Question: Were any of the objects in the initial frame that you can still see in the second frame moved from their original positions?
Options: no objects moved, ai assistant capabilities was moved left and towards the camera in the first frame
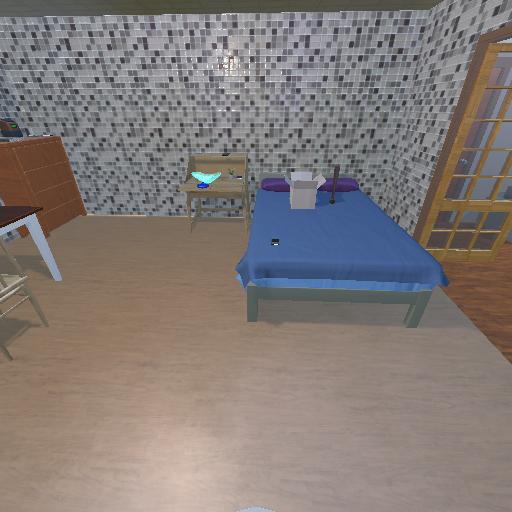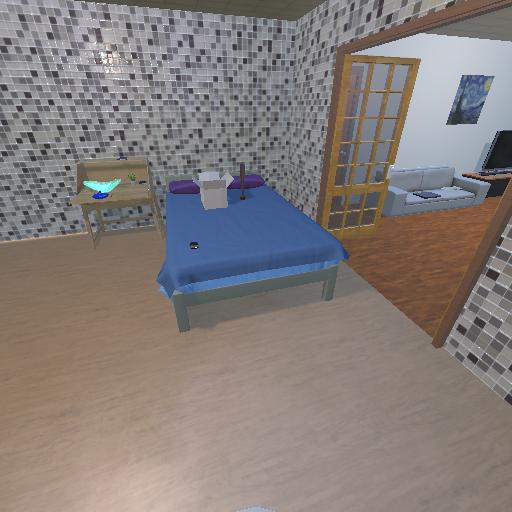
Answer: no objects moved